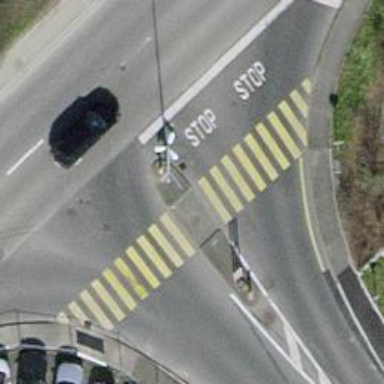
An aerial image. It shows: Uncontrolled crossing with zebra marking and island in the middle.